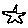
Label: star